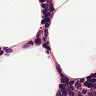
Metastatic tissue present: no